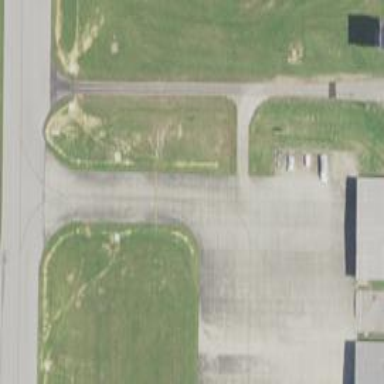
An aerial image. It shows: View of taxiway at the airport.